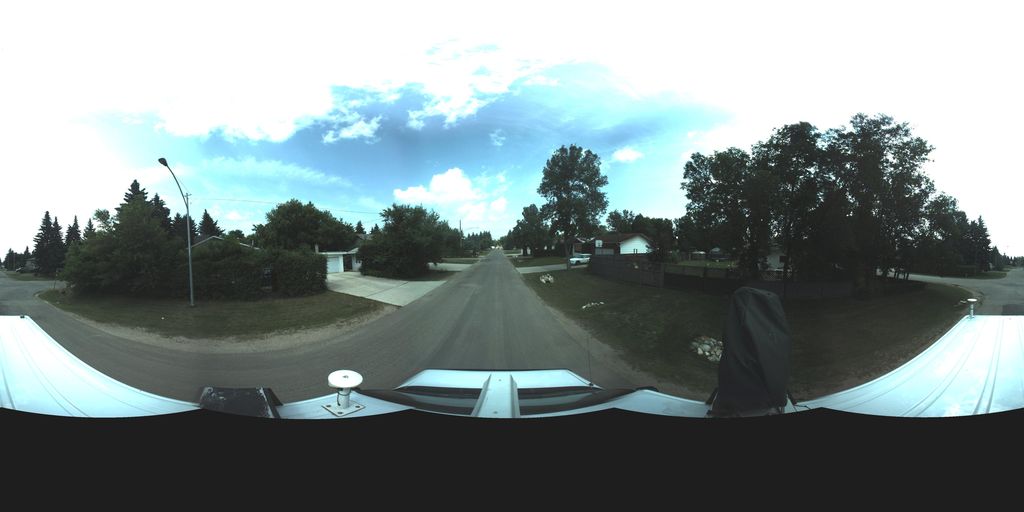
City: saskatoon